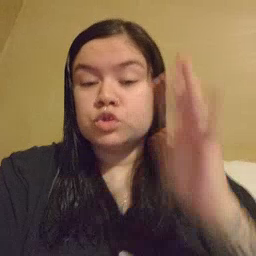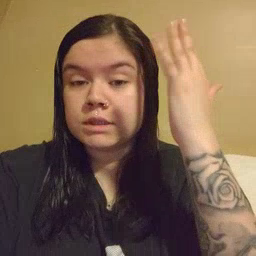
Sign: tree